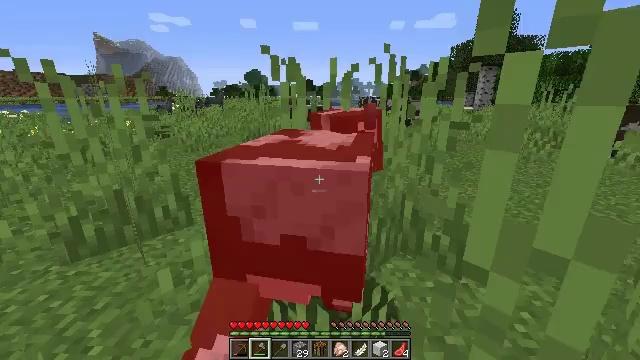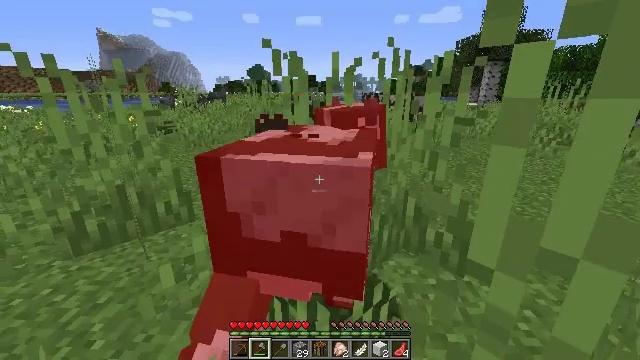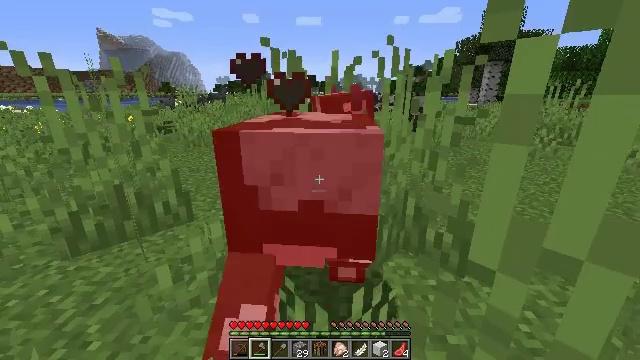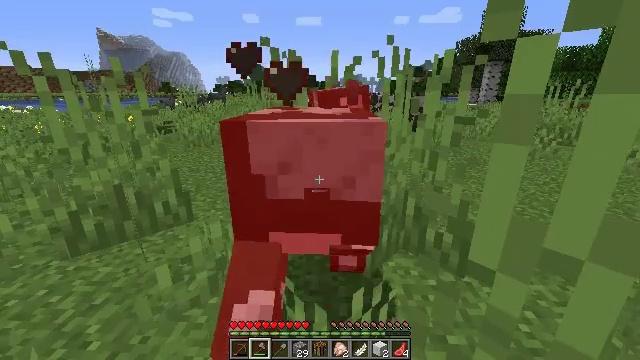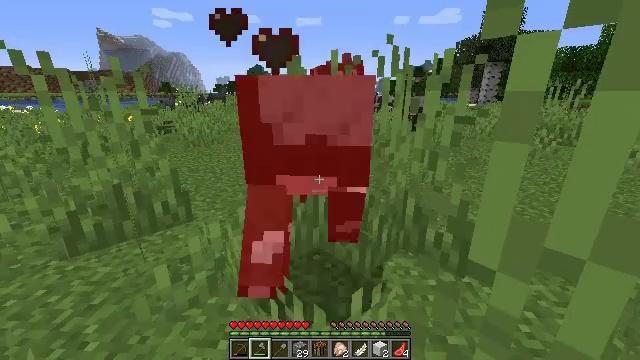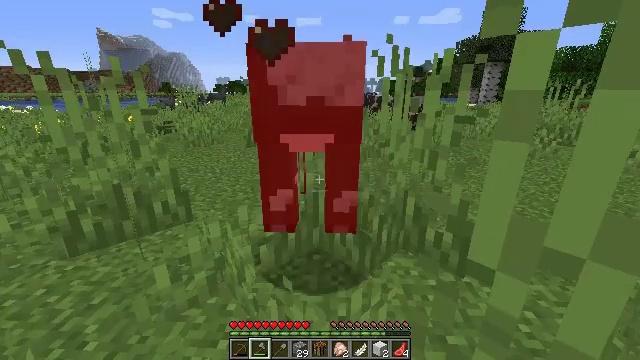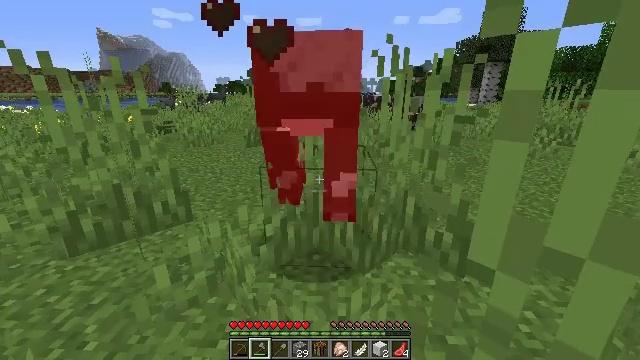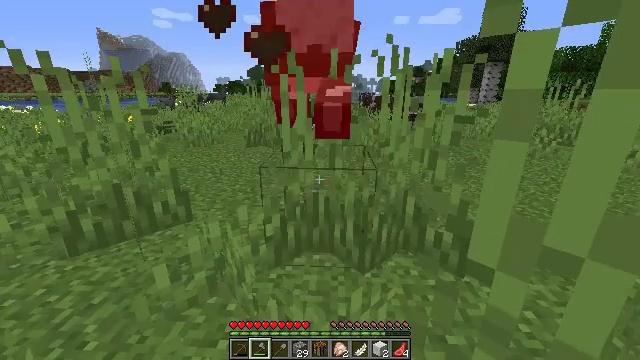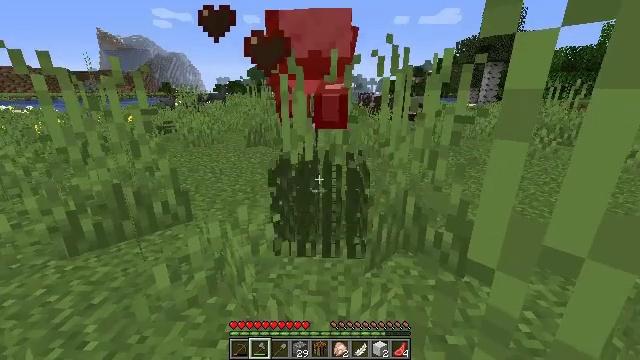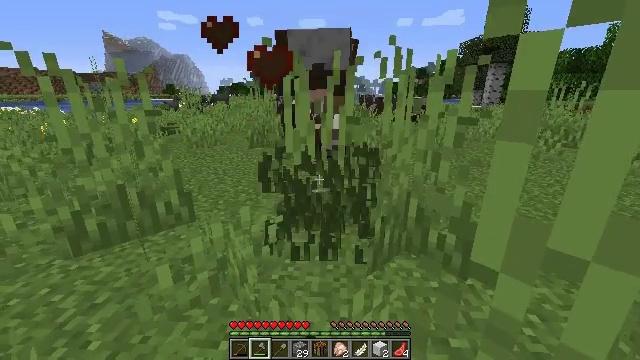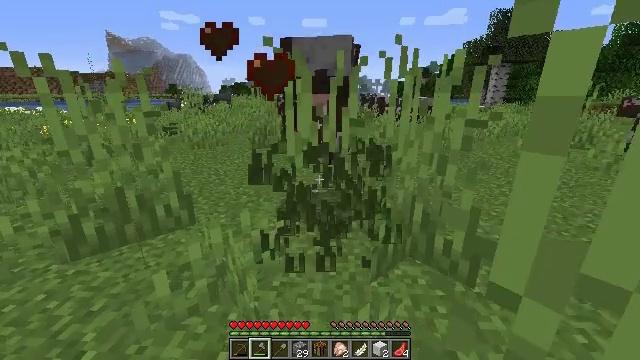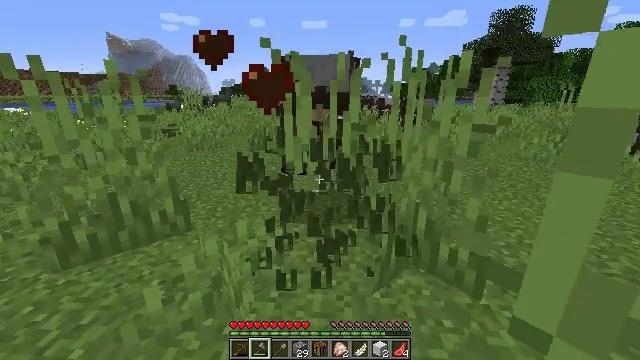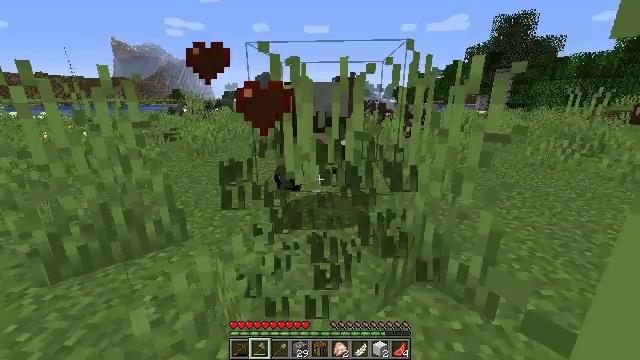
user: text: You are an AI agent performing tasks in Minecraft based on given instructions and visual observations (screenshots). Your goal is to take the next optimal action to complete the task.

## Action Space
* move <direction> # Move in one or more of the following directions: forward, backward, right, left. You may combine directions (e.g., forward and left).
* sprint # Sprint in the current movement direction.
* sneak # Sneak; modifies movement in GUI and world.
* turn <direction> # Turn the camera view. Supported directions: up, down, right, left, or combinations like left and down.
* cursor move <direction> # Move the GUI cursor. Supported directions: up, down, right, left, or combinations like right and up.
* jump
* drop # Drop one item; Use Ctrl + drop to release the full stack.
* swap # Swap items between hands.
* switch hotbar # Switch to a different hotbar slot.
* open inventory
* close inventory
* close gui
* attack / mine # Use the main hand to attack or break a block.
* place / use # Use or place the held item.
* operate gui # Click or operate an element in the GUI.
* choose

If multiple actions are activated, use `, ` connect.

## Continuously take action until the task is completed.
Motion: motion action
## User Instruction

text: Remove the tall grass to clear the area.
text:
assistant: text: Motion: attack / mine
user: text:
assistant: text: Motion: attack / mine
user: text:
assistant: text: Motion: attack / mine
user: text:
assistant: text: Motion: attack / mine
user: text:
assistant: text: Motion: attack / mine
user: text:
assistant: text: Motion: attack / mine
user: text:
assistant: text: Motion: no_op
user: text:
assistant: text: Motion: attack / mine
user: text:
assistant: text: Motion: attack / mine
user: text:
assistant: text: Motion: move forward
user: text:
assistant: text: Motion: move forward
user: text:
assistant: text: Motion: move forward
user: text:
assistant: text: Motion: no_op